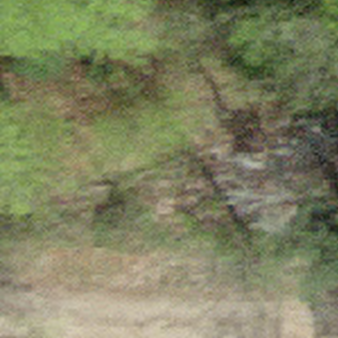
Label: other